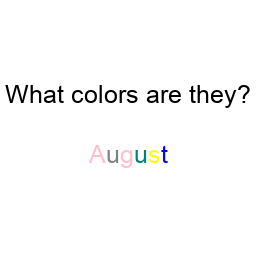
Color: pink, gray, pink, teal, yellow, blue
Background color: white
Question text color: black